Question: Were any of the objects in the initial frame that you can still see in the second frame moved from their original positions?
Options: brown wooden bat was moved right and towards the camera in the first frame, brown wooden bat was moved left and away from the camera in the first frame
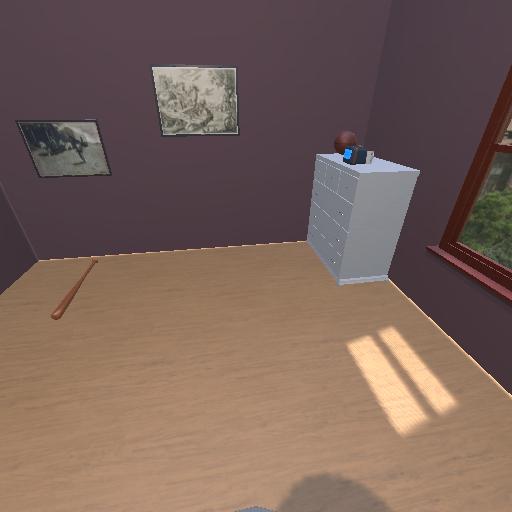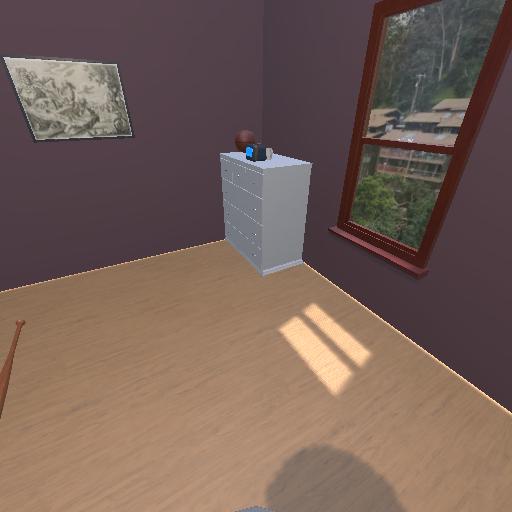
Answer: brown wooden bat was moved right and towards the camera in the first frame